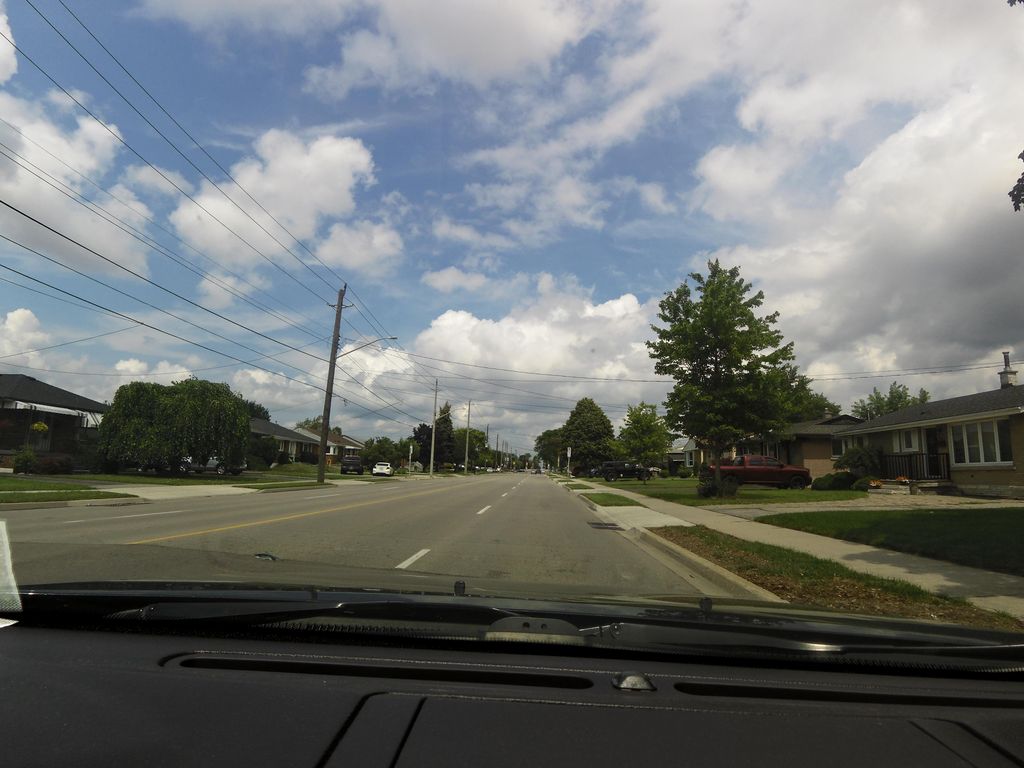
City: hamilton